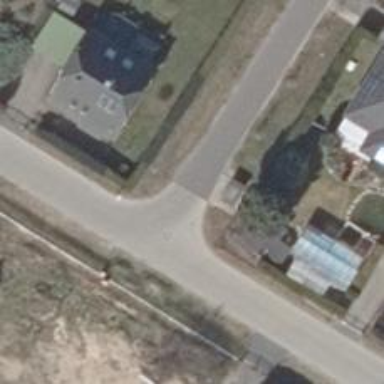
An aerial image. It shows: Asphalt road in residential area.